Question: I really dont unterstand why, but my double array just sometimes round my variables, even though it shouldn't. The weird thing is, that it only does this sometimes, as you see in the picture. All of the array elements should have this long precision. The Variable "WertunterschiedPerSec" is also at this precision every time, but still, if i add it to Zwischenwerte[i], then it sometimes just get less precisie, even though i dont do anything anywhere. Does anybody know why?

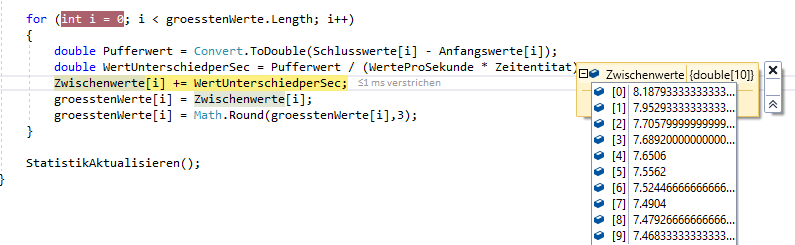
Answer: I would suggest using a 'decimal', but let's get into the exact details:
'double', 'float' and 'decimal' are floating point.
The difference is 'double' and 'float' are and 'decimal' is .
Base 2 numbers cannot accurately represent all base 10 numbers.
This is why you're seeing what appears to be "rounding".